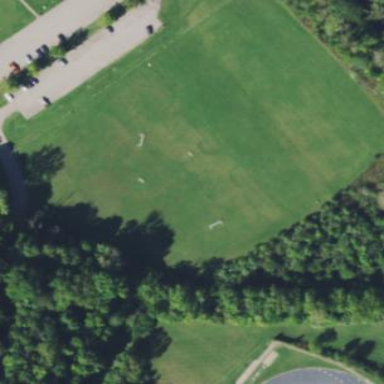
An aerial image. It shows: Soccer pitch for outdoor sports and leisure activities.